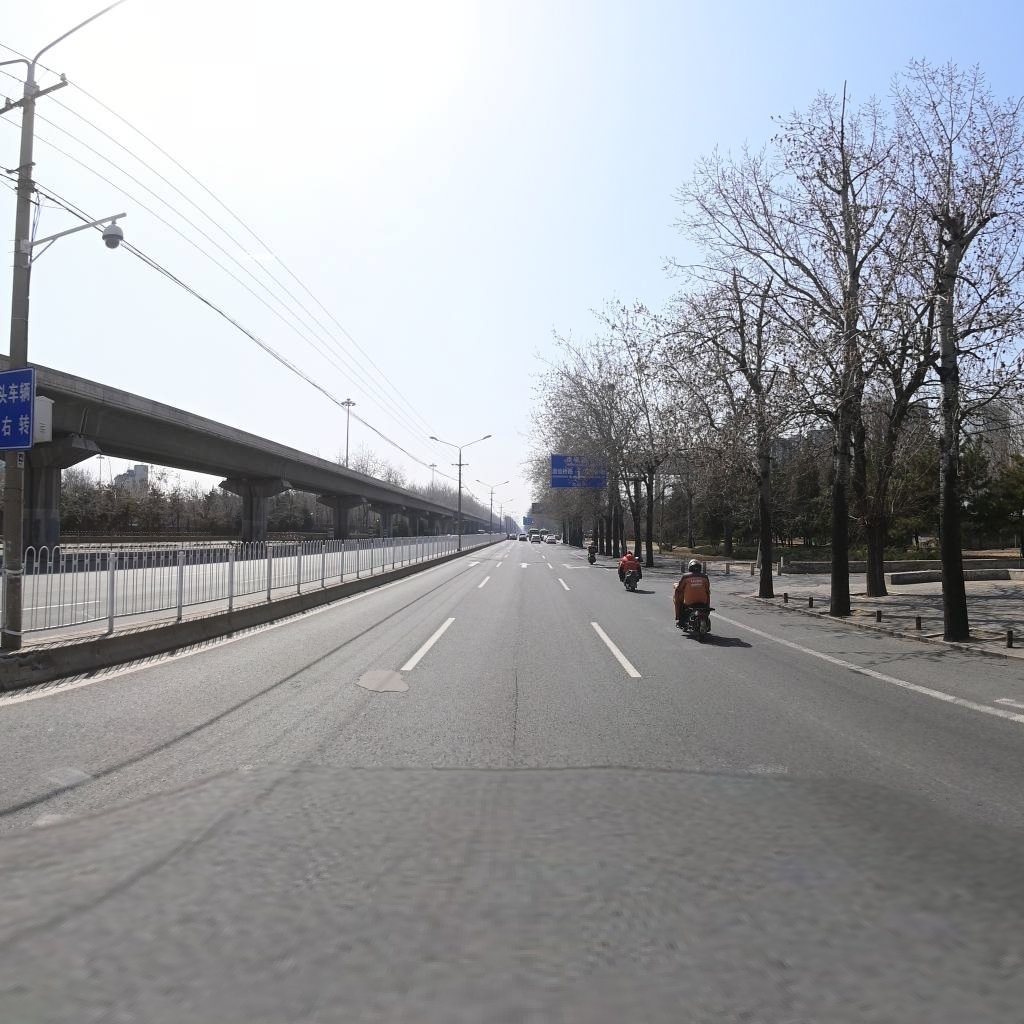
Region: Chaoyang
Road damage annotations: longitudinal crack